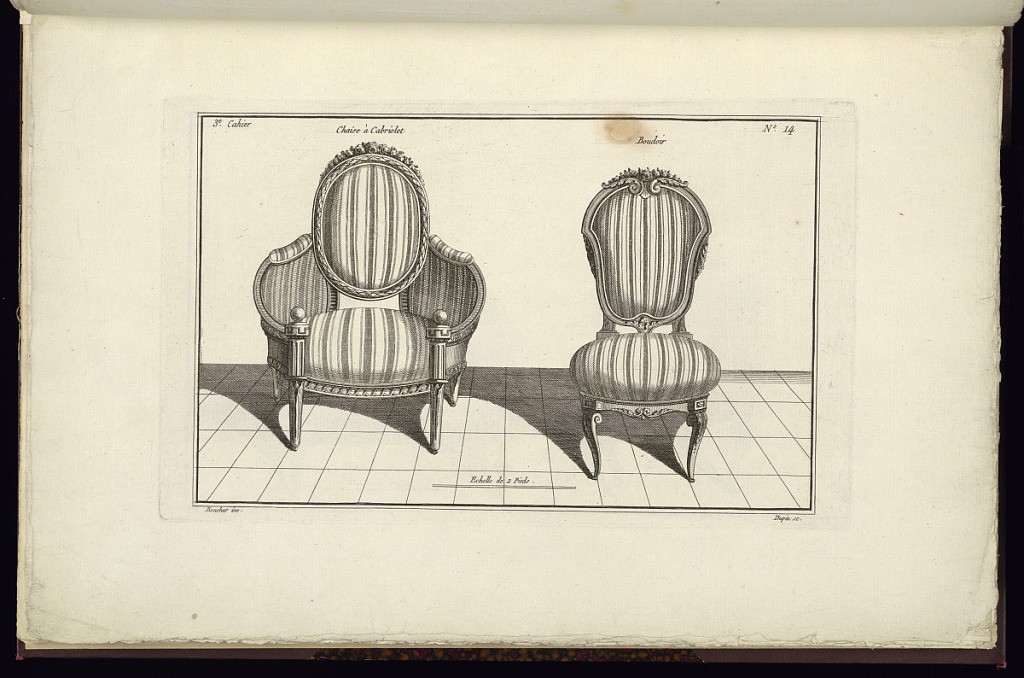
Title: Chaise à Cabriolet [et] Boudoir
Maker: Juste-François Boucher, French, 1736 – 1782
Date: ca. 1775
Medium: Engraving on off white laid paper
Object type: Print
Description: Design for a single chair with curved arms, and a single chair without arms. The furniture frames are decorated with bound leaves, fluting, rosettes, and meanders; the fabric is striped. The plate is signed.